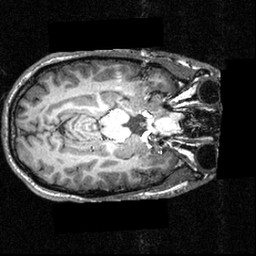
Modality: T1w
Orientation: axial
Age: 21
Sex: male
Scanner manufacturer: siemens
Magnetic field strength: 3.951 T
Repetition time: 1.5 s
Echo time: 0.00335 s